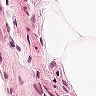
Metastatic tissue present: no